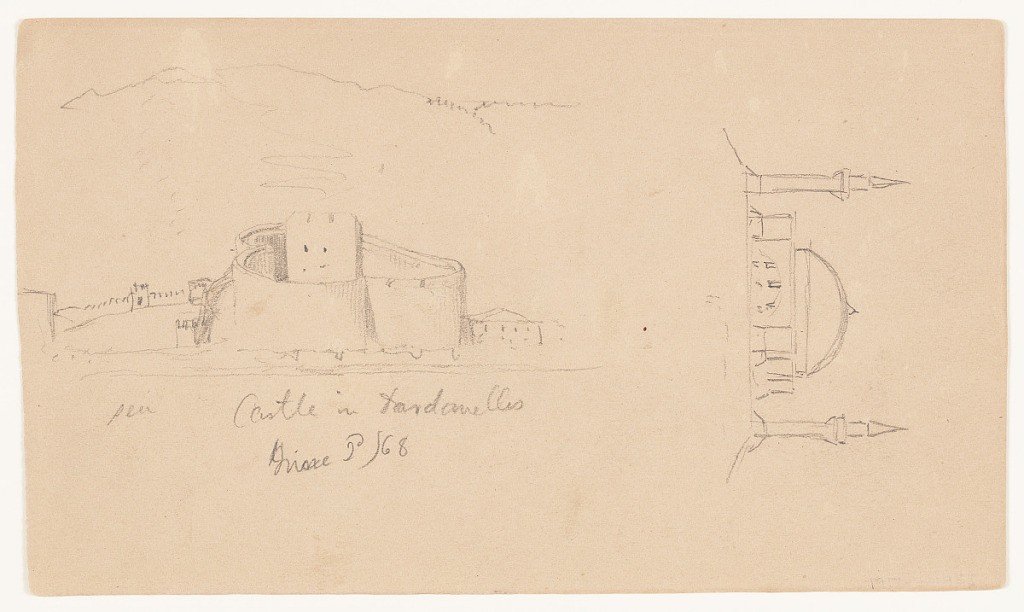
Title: Castle in the Dardanelles, Turkey
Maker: Frederic Edwin Church, American, 1826–1900
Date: June 2, 1868
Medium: Graphite on tan wove paper; verso: graphite
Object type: Drawing
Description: Architecture sketch from the voyage to present-day Istanbul showing two views of a castle and a mosque near the Dardanelles Strait in Turkey. At left, a castle with tall walls and an even taller central tower/keep is visible, backdropped by a nearby mountain range. At right and oppositely oriented, the facade of a domed most is shown flanked by two tall, pointed minarets.

Verso: Landscape and architecture sketches showing views of present-day Istanbul, Turkey under moonlight, as seen from the sea. Multiple large buildings are visible, and a mountain range backdrops the city. At right and oppositely oriented, a sketch of the city's lighthouse is included.